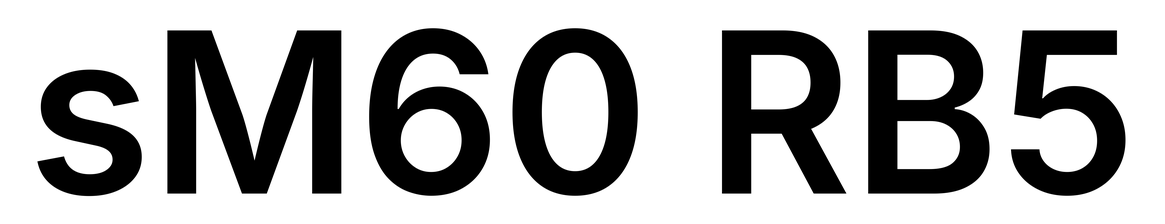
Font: Inter_SemiBold